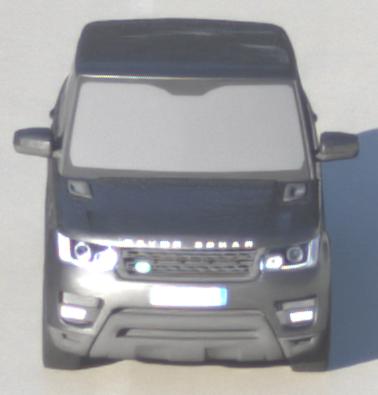
Make: Land Rover
Model: Range Rover Sport 5.0 V8 SC
Detailed model: Range Rover Sport (II)
Model produced from: 2013/09
Model produced until: 2015/07
Doors: 5
Color: gray
Road condition: wet road
Daytime: sunrise or sunset
Contrast: medium contrast